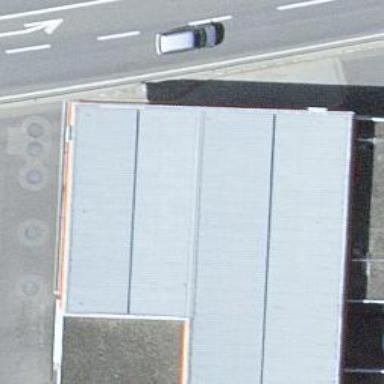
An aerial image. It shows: Fuel station.